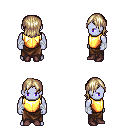
a pixel art fantasy rpg character, male body template, dark elf, purple skin, gold chest armor, robe skirt, white blonde long bangs hairstyle, white cloth bandages, maroon shoes, four views (front, back, left, right), 2x2 character sprite sheet, small pixel art, hard edges, no anti-aliasing